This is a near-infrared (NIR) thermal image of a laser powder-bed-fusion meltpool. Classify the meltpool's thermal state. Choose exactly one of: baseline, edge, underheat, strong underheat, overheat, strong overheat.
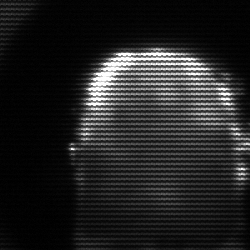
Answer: baseline